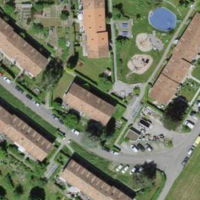
EUNIS habitat code: 55
Species observed at this site:
Allium ursinum